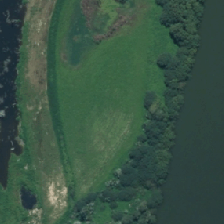
Land cover: high_producing_grassland